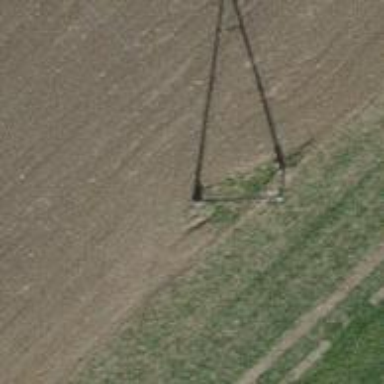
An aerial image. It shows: Power pole.